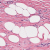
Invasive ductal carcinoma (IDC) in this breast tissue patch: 0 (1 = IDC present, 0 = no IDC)